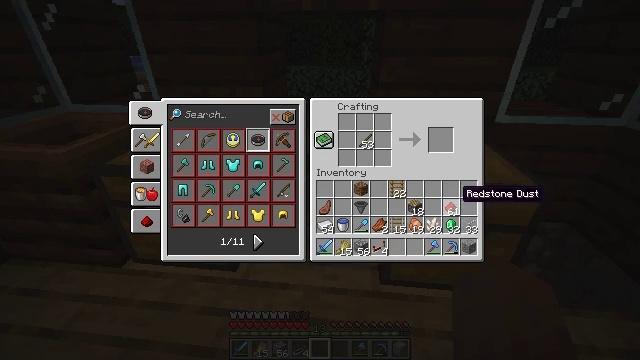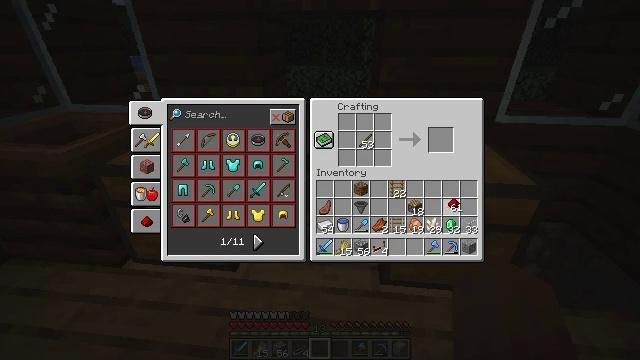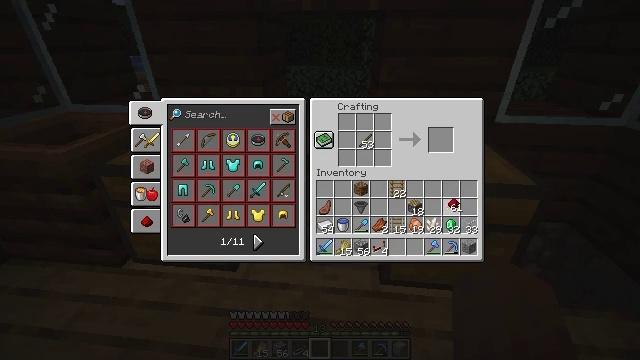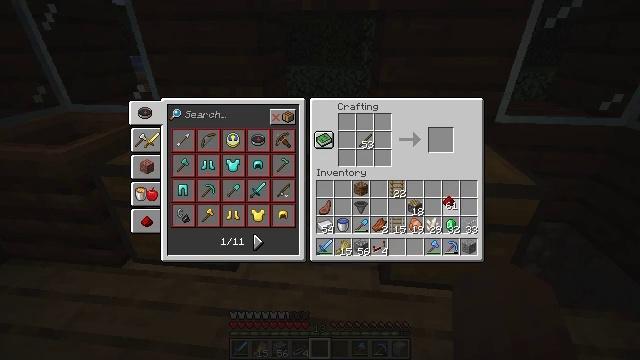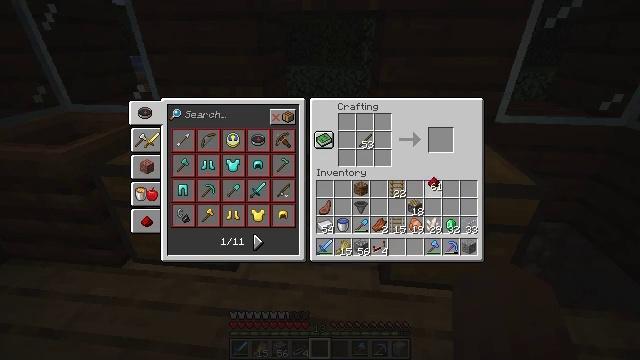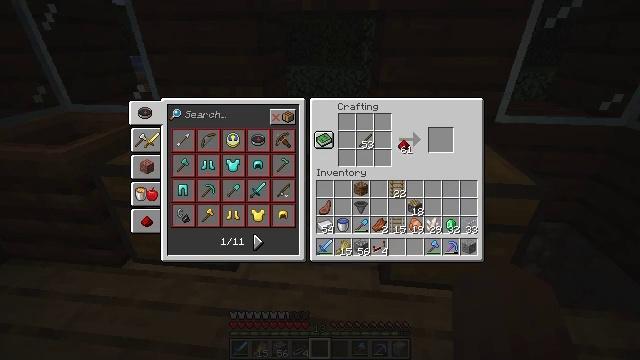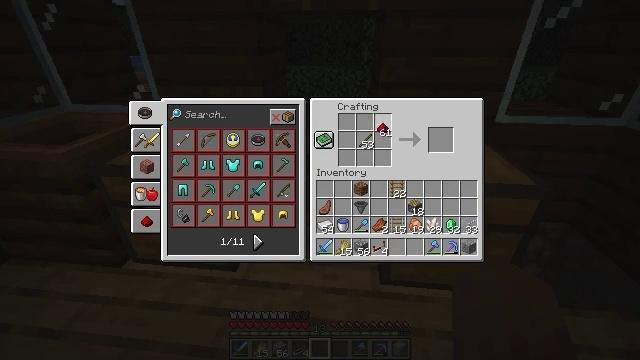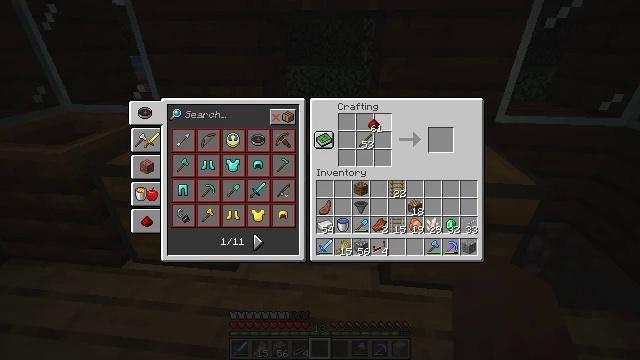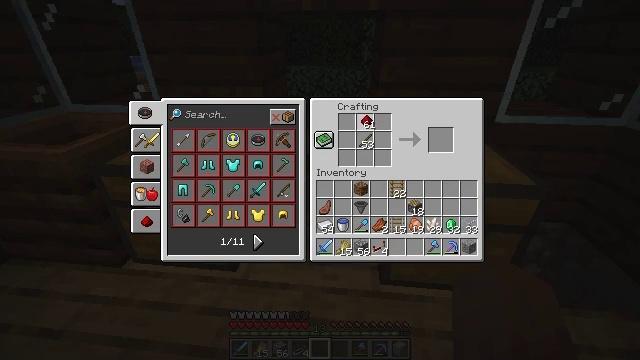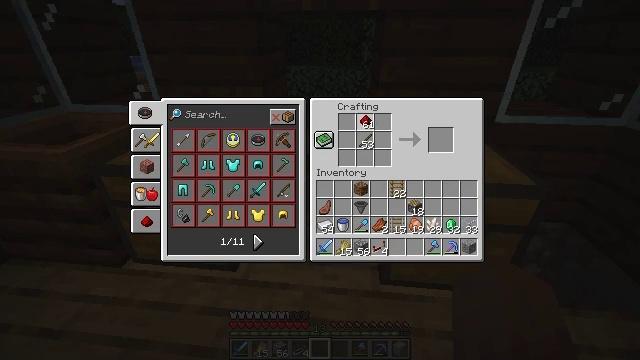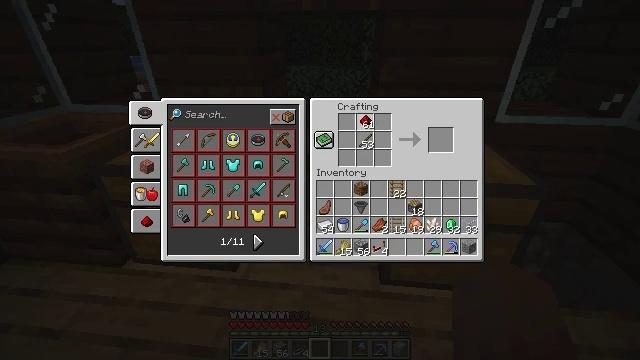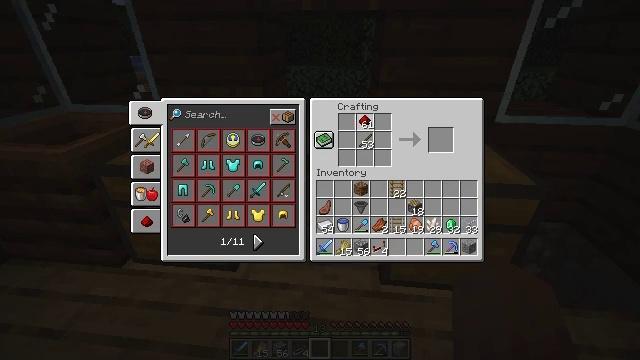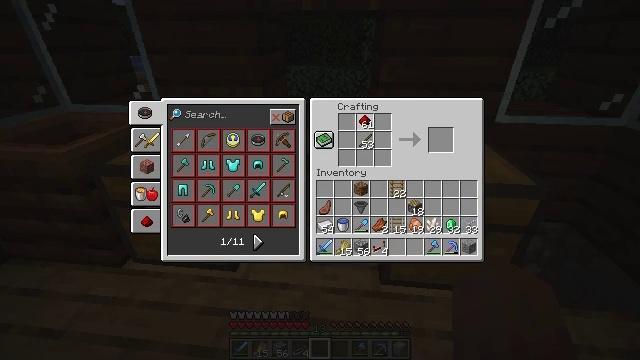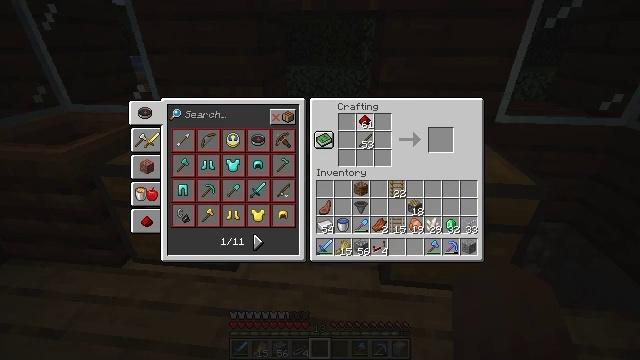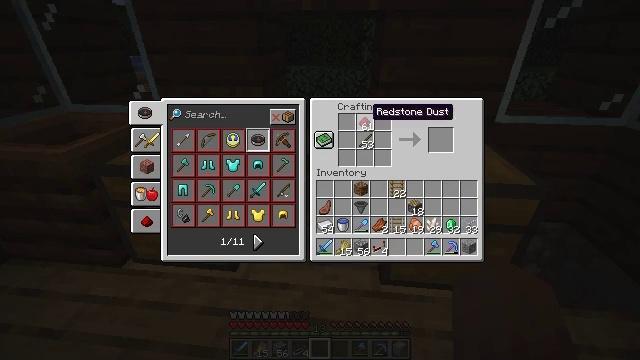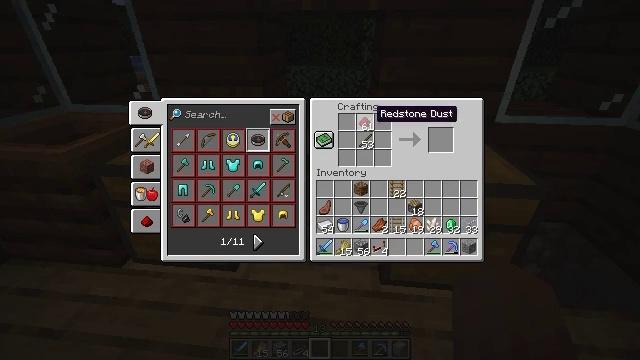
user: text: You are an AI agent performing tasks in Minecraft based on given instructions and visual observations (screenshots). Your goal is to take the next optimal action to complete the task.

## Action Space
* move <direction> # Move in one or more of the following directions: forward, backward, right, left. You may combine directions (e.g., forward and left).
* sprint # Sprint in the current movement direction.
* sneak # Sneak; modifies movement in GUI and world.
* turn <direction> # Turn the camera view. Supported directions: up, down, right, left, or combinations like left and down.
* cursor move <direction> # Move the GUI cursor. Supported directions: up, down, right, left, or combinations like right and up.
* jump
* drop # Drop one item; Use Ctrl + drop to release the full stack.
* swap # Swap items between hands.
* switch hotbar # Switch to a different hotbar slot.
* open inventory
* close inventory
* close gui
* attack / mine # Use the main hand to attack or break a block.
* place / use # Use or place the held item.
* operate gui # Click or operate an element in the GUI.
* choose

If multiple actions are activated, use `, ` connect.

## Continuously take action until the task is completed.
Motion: motion action
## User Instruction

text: Create a redstone torch using redstone dust and a stick.
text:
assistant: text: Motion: operate gui
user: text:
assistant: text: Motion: operate gui
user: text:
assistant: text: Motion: no_op
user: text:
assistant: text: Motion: cursor move left and up
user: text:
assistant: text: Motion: cursor move left and up
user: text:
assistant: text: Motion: cursor move left and up
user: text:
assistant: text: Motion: cursor move left
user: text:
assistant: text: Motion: cursor move left
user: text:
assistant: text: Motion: no_op
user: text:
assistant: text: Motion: no_op
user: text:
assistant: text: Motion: no_op
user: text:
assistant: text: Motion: operate gui
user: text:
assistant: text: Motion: operate gui
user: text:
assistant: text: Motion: no_op
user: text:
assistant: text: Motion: no_op
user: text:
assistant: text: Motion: cursor move right and down
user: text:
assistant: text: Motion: sneak, cursor move right and down
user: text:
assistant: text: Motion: sneak, cursor move right
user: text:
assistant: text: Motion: sneak
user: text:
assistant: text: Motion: sneak
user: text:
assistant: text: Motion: sneak
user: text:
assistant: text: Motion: sneak
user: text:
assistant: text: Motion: sneak
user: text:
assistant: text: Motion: sneak
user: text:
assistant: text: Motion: sneak
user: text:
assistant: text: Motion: sneak, operate gui
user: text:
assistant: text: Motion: sneak, operate gui
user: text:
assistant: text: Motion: sneak, operate gui
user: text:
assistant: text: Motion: sneak
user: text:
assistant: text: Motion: sneak